Question: I am struggling with a small piece of code which I am currently writing. The application is supposed to run once a day and download all files from an ftp server. My problem is:
Although in theory my routine to list the direcoty content runs fine, checks all files and saves them to a list, practical there are 2 errors:
1. The listing is html formatted
2. I only need the filename and extension
## Code
'''
string localPath = System.Reflection.Assembly.GetExecutingAssembly().Location;
List<string> FtpListing = new List<string>();
FtpWebRequest request = (FtpWebRequest)WebRequest.Create(Properties.Settings.Default.FtpUrl);
//request.Proxy = GlobalProxySelection.GetEmptyWebProxy();
request.Credentials = new NetworkCredential(Properties.Settings.Default.FtpUsername, Properties.Settings.Default.FtpPassword);
request.Method = WebRequestMethods.Ftp.ListDirectory;
using (StreamReader streamReader = new StreamReader(request.GetResponse().GetResponseStream()))
{
string fileName = streamReader.ReadLine();
while (fileName != null)
{
FtpListing.Add(fileName);
fileName = streamReader.ReadLine();
}
}
'''
Without proxy it returns html, with the proxy statement uncommented I am getting a 'The remote server returned an error: (550) File unavailable (e.g., file not found, no access).' error.
Where am I failing here?
/edit:
here is a screenshot of the list, where all files should be listed, but instead a complete html file is saved:

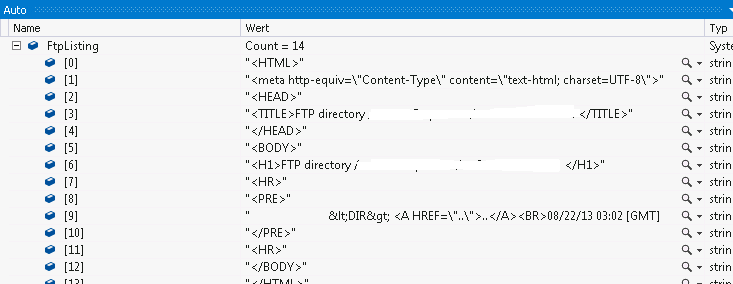
Answer: I found a working solution by using the <URL>.
Since I can't change the html response, I changed my 'List<string> FtpListing' to a simple 'string'.
With this string I parsed every '<a>' tag in the html code provided by the webrequest.
Code:
'''
string HtmlResult = String.Empty;
Console.WriteLine("Starting listing of files....");
FtpWebRequest request = (FtpWebRequest)WebRequest.Create(Properties.Settings.Default.FtpUrl);
request.Credentials = new NetworkCredential(Properties.Settings.Default.FtpUsername, Properties.Settings.Default.FtpPassword);
request.UsePassive = false;
request.Method = WebRequestMethods.Ftp.ListDirectoryDetails;
FtpWebResponse response = (FtpWebResponse)request.GetResponse();
using (Stream responsestream = response.GetResponseStream())
{
using (StreamReader reader = new StreamReader(responsestream))
{
string _line = reader.ReadLine();
while (_line != null && _line != String.Empty)
{
HtmlResult += _line;
_line = reader.ReadLine();
}
}
}
//parse html output
HtmlAgilityPack.HtmlDocument doc = new HtmlAgilityPack.HtmlDocument();
doc.LoadHtml(HtmlResult);
foreach (HtmlAgilityPack.HtmlNode node in doc.DocumentNode.SelectNodes("//a[@href]"))
{
if(node.InnerText.Contains(".txt")) FtpListing.Add(node.InnerText);
}
Console.WriteLine("{0} Files found", FtpListing.Count);
'''